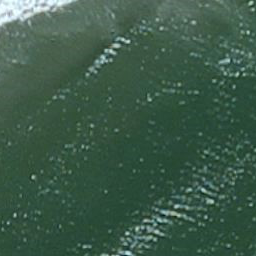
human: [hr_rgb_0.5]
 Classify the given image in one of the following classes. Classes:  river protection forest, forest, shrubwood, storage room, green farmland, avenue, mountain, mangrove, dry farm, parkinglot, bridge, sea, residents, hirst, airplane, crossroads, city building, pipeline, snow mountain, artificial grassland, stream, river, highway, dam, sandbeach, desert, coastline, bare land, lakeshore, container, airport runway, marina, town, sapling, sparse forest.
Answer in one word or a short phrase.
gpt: sea